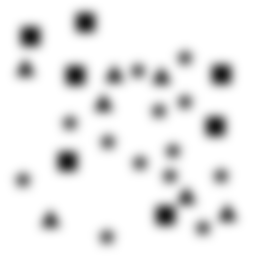
Squares: 7
Triangles: 7
Stars: 13
Total shapes: 27